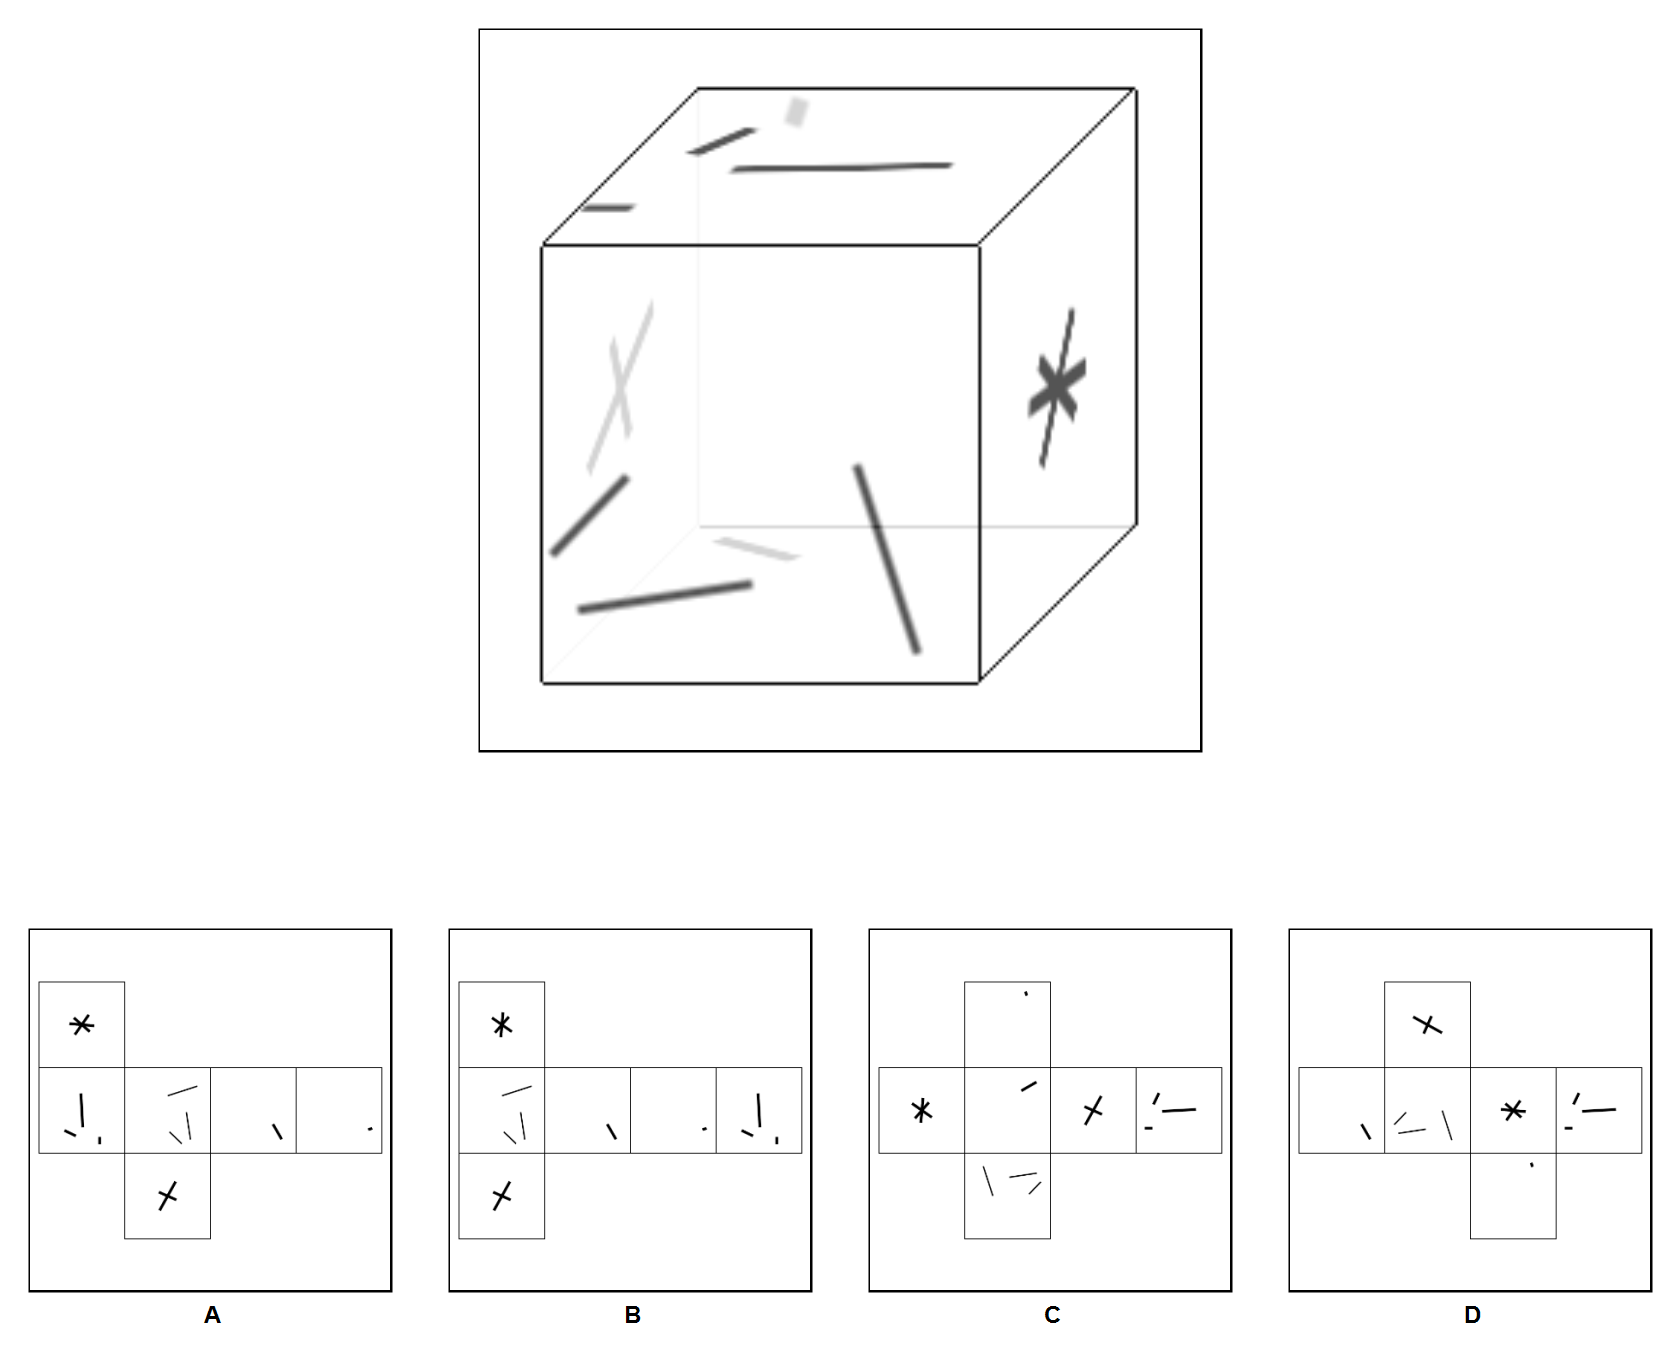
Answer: D